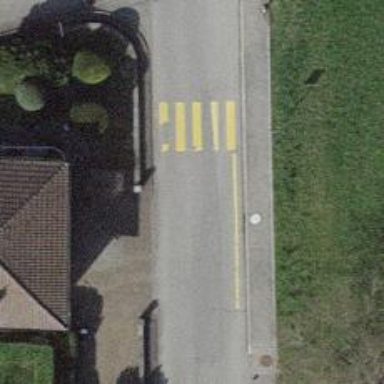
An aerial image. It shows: Uncontrolled road crossing with markings.